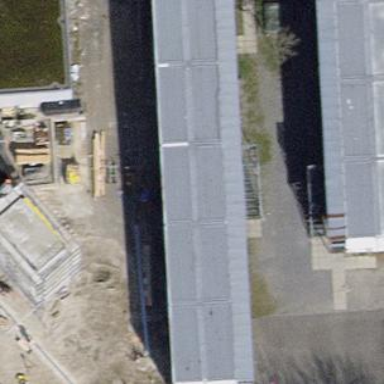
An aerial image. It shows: Building.